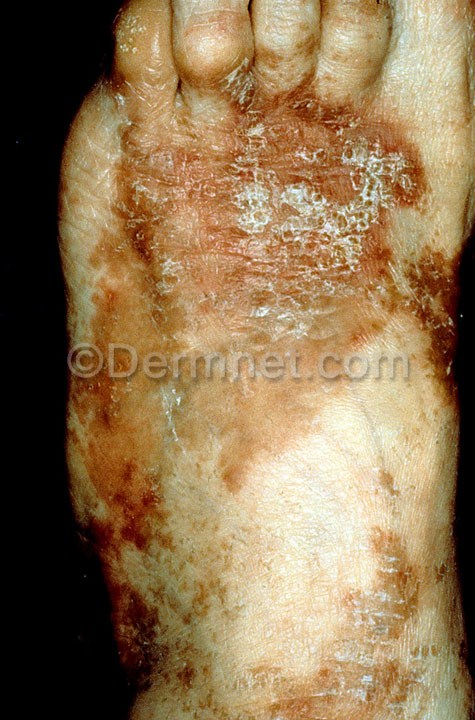
Disease: Systemic Disease